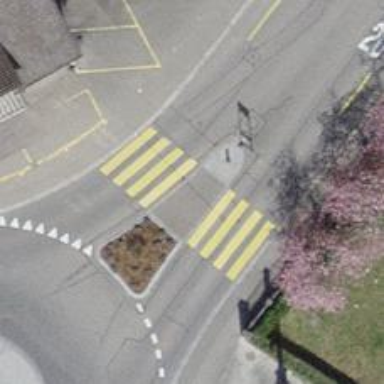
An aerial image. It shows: Uncontrolled zebra crossing with central island. The crossing is marked with zebra stripes.